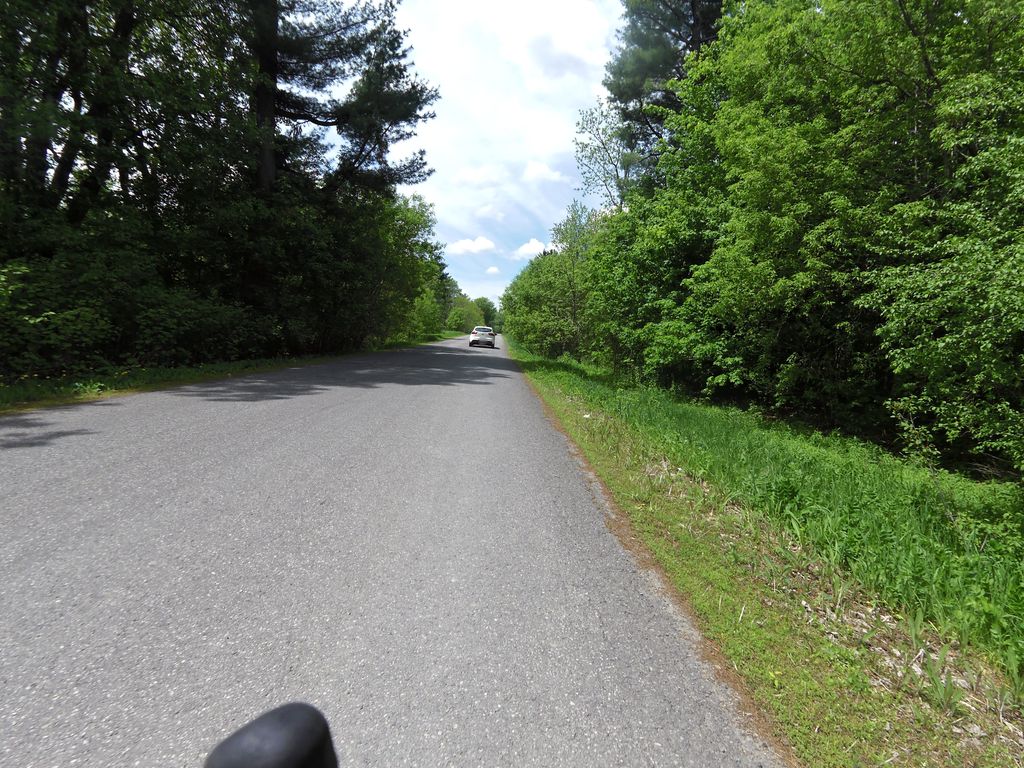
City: ottawa-gatineau